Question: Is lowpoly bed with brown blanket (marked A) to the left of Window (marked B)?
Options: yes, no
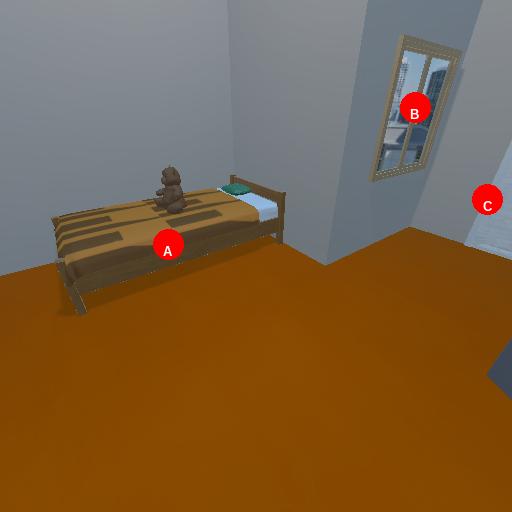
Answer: yes